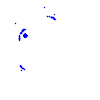
Particle: electron